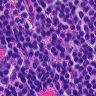
Metastatic tissue present: no